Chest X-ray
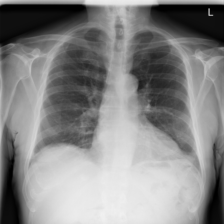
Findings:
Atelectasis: negative
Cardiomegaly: negative
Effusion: negative
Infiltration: negative
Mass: negative
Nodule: negative
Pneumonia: negative
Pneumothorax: negative
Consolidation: negative
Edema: negative
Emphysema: negative
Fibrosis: negative
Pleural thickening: negative
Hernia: negative